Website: apple
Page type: customer-info-address
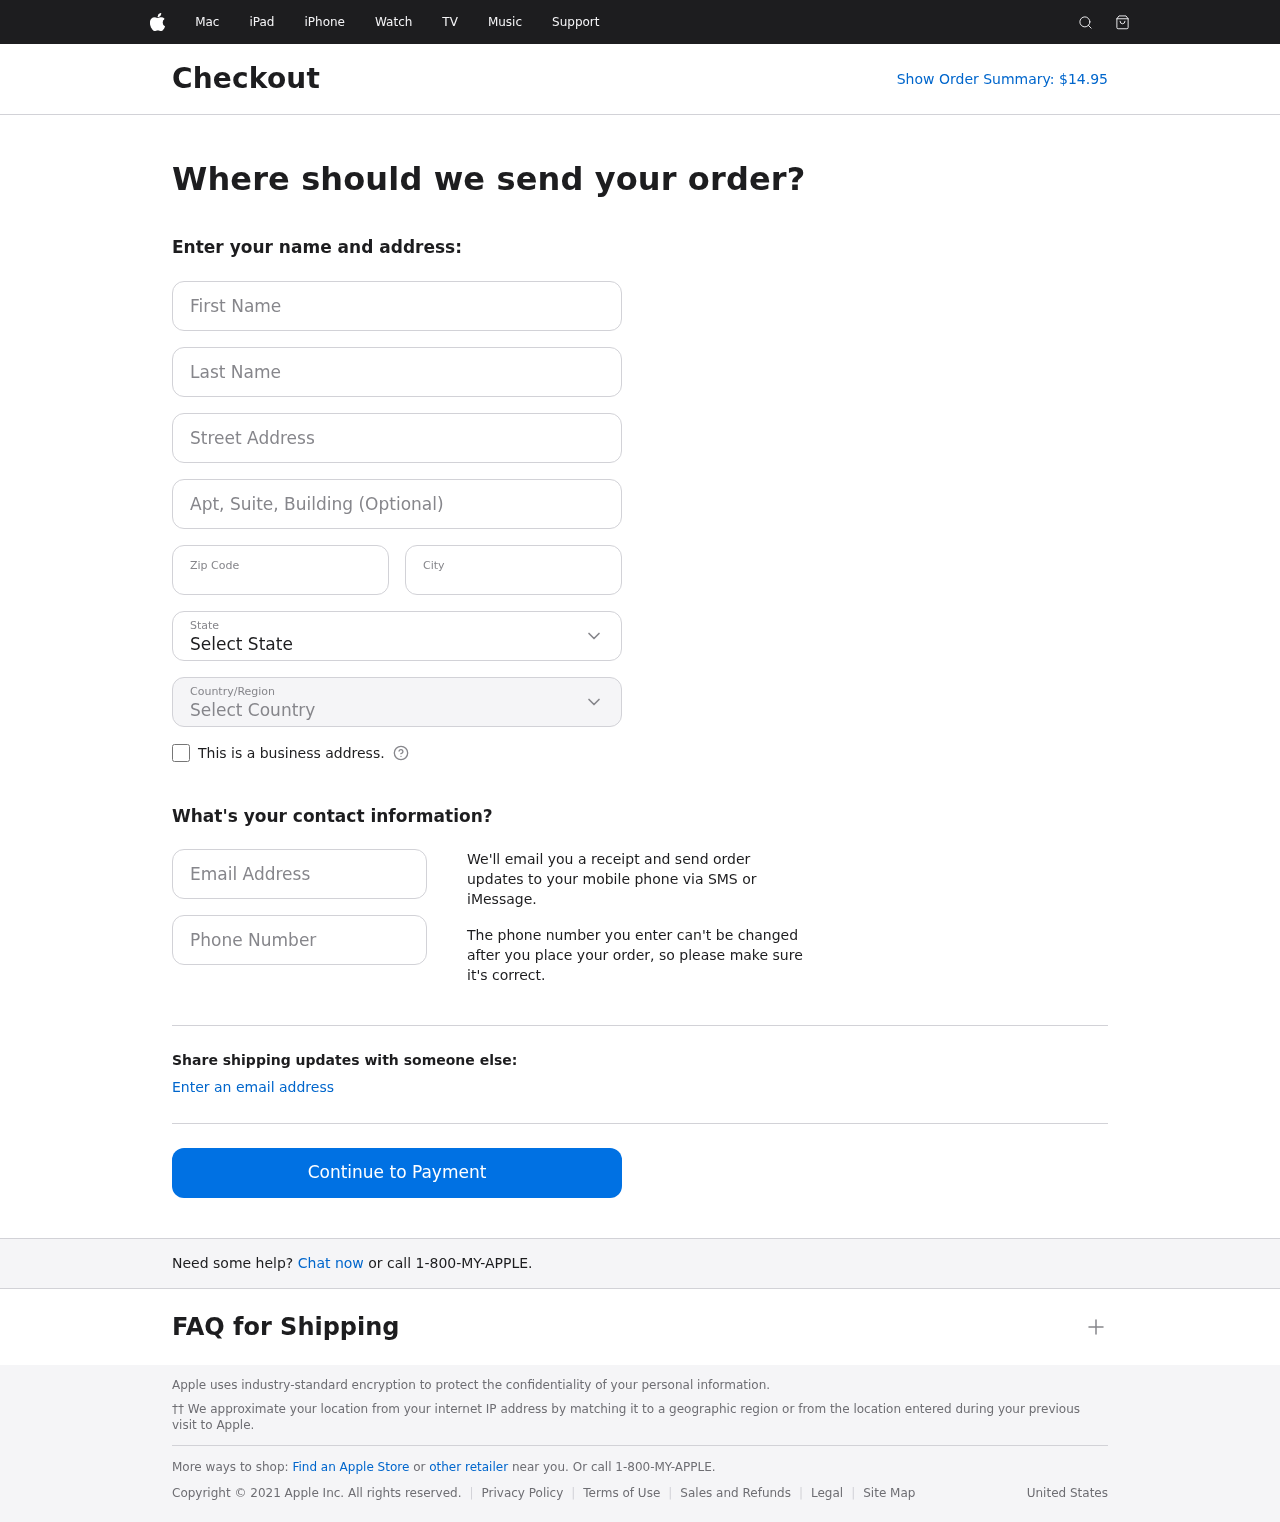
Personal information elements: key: PII_CITY
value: Richardstad
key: PII_COUNTRY
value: United States
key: PII_EMAIL
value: linda.gibson@hotmail.com
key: PII_FIRSTNAME
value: Linda
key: PII_LASTNAME
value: Gibson
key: PII_PHONE
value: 3083787590
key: PII_POSTCODE
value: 97605
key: PII_STATE
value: Mississippi
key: PII_STREET
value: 770 Bethany Ports
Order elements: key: ORDER_TOTAL
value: Show Order Summary: $14.95